Question: Just like '$' itself is not simply a user defined object (it is, at its base, a function and that is why you can use the '()' operator on it and it inherits all the functions from 'Function.prototype') what is the actual Javascript 'type' of the so-called <URL> object?
It has to be one of the standard array-like objects because you can use the '[]' operator on it, something you can't even do on strings in IE8 (and no, you can't, not on the Object 'String'. You can on string literals before they're boxed).
So again, its not a user defined object (NB there's no such thing as a 'jQuery' object, its written in raw javascript somewhere along the line). I have a feeling its a <URL>.
A reason you might have noticed this is you've added methods to the 'Array' prototype, and you discover the function doesn't exist on a set of nodes found by jQuery!
So is anyone intimate with jQuery enough to share this lower level info with me? Or is there a short, exhaustive list of array-like objects in Javascript that I can test the jQuery object against till I find out which one it is myself?
---
The reason I ask this, instead of assume that jQuery is just adding elements to the object, using indexes as property names (I.e. 'obj[0] = x;') is because of how the Chrome dev tools and Firebug display them.

This shows dev tools displaying Array, jQuery and Array-like objects, and that there is at least some magic behind what jQuery is doing.
---
EDIT
It's not a 'NodeList'. If it helps; inspecting it in Chrome shows that it is of type 'jQuery.fn.jQuery.init[0]' with a '__proto__' describing itself as 'Object[0]' (which has all the jquery methods). Anyone explaining what and how jQuery is doing would be greatly thanked. I'm going to look at jQuery's source now.
And as for the image, it isn't simply an overridden '.toString()'.
'''
$('').toString == Object.prototype.toString //true
$('').toString == Array.prototype.toString //false
'''
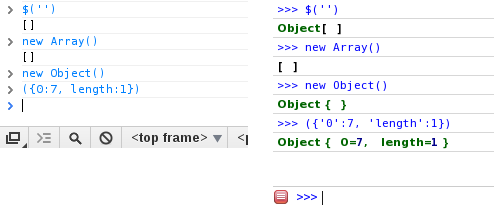
Answer: ### What is a jQuery object?
The '$()' or 'jQuery()' function returns a 'jQuery' object. It is not an 'Array' and not a 'NodeList', and not in any way derived from either of those. It is an 'Object' created with the 'jQuery' constructor (which is actually the 'jQuery.fn.init()' function). This object is very much like any other 'Object' created with 'new SomeConstructor()', or even a plain object literal.
When you call '$()' or 'jQuery()' without a 'new' operator, it <URL>:
'''
jQuery = function( selector, context ) {
// The jQuery object is actually just the init
// constructor 'enhanced'
return new jQuery.fn.init( selector, context, rootjQuery );
},
'''
The 'jQuery' object is somewhat "array-like" in that it has properties with numeric indexes and a '.length' property, but these are just properties set directly in the object in the jQuery code. It also has a number of properties and methods that come from its prototype, which is 'jQuery.fn' or 'jQuery.prototype' ('jQuery.fn' is merely a reference to 'jQuery.prototype'; they are the same object.)
You can see an example of this in the <URL>:
'''
// HANDLE: $(DOMElement)
} else if ( selector.nodeType ) {
this.context = this[0] = selector;
this.length = 1;
return this;
} ...
'''
In this bit of code, 'selector' is actually a DOM element, and the code stores that element in 'this[0]' and sets 'this.length' to '1'. This is why you can use '[0]' and '.length', simply because the object has these properties that were explicitly set.
### Why does a jQuery object display like an Array?
There is some magic involved here, but the magic is in Firebug and the Chrome Developer Tools. They both look for two specific properties to decide to display an object as if it were an array:
1. A length property which is either a number or a string containing a number.
2. A splice property which is a function.
If the object has both those properties, it is displayed as an array.
You can test this by pasting the following line into either the Chrome DevTools or Firebug:
'''
({ splice:function(){}, length:0 })
'''
Chrome displays:
'''
[]
'''
Firebug displays:
'''
Object[ ]
'''
Remove either property and it will display as an object.
It doesn't matter if these properties are in the object itself or its prototype. You can paste this code into either console and it will display the same array-like notation as the code above:
'''
function A(){}; A.prototype = { splice:function(){}, length:0 }; new A;
'''
You can add an element to your "array":
'''
({ splice:function(){}, length:1, 0:'test' })
'''
Now Chrome displays:
'''
["test"]
'''
and Firebug displays:
'''
Object[ "test" ]
'''
Note that the Firebug display is not the same as what it displays for an actual 'Array'. Firebug puts that 'Object' prefix in front of the array-like display to let you know that it's not an actual 'Array'.
It does that on jQuery objects too. If you enter:
'''
$(document.body)
'''
Firebug displays:
'''
Object[ body ]
'''
You can click the word 'Object' to get the full object-style display of the jQuery object instead of the array-like display.
Chrome doesn't make this distinction; it displays an 'Array' or an array-like 'Object' the same way.
So there's the magic. It's really nothing special in jQuery, except that the object it returns does have the 'length' and 'splice' properties. The 'splice()' method is on the prototype and the 'length' property may come from the prototype (for an empty "array") or more often from the jQuery object itself.
Those two properties trigger the real magic: a hack in the DevTools and Firebug to try to provide a more useful display for objects like these.
### Bragging rights :-)
A bit of historical trivia: I was actually responsible for this part of jQuery's architecture. The very first version of jQuery in early 2006 didn't work like this. The jQuery object didn't have a '.length' and '[0]', '[1]', etc. properties. Instead it had a "private" array of its own, and you had to use '.get(n)' to fetch values from that array.
I thought it would be more convenient to have direct array-like access to the elements and came up with the idea of setting the '.length', '[0]', '[1]', etc. properties so it would work like a read-only array.